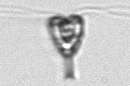
Label: Pyramimonas_longicauda